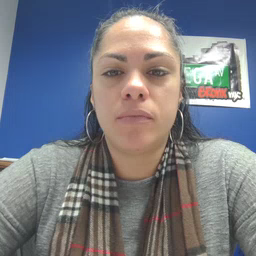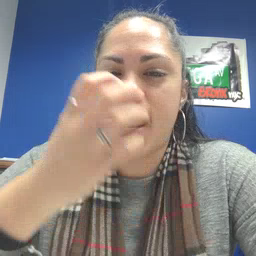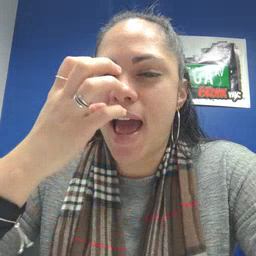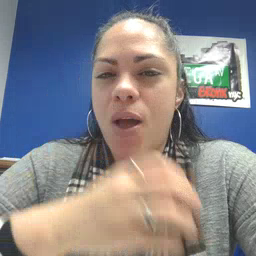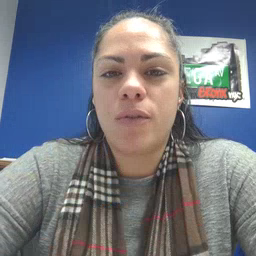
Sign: clown